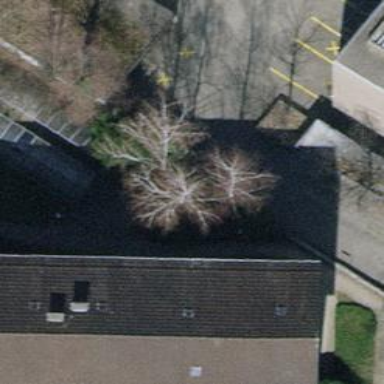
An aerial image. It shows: Urban tree adds touch of nature to the surroundings.